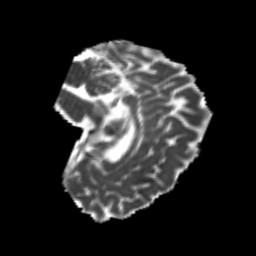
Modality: MD
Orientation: sagittal
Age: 21
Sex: female
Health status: healthy
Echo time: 0.074 s